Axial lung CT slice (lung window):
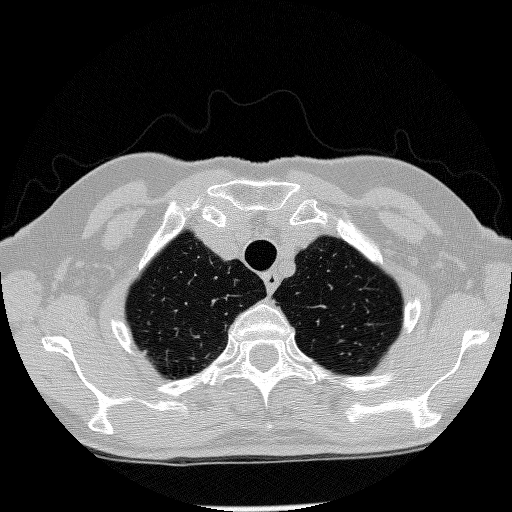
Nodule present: no